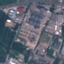
Land use / land cover: Industrial